Field crop: maize
Growth stage: 1
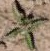
Species: atriplex